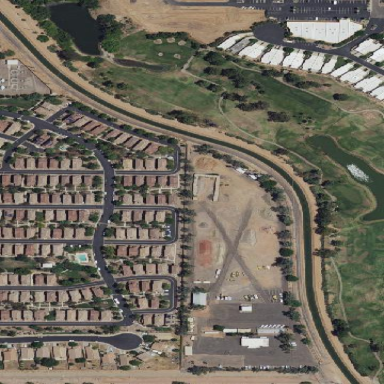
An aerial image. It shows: Rough grassy area used for golf.